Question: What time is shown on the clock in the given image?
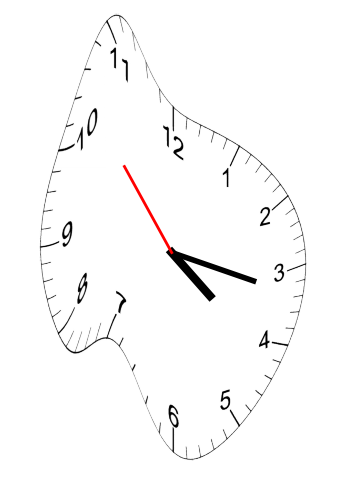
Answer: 04:16:53